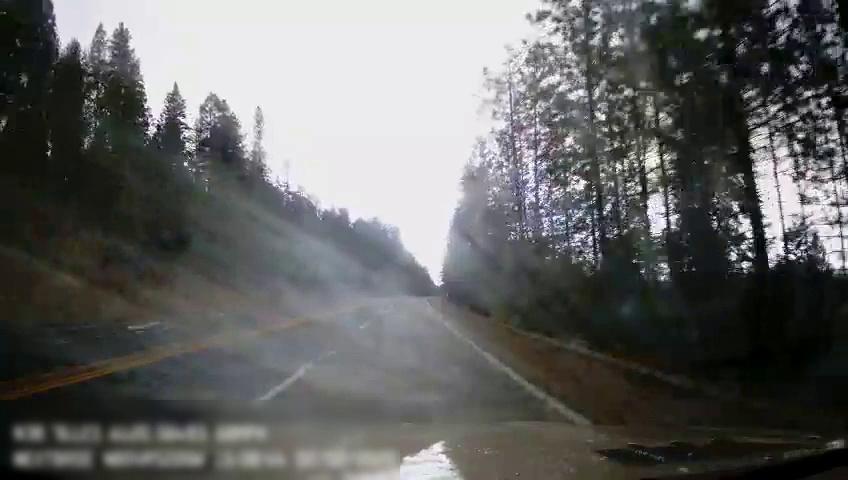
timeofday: Day
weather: Cloudy
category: Drivable Space
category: Lanes | Current Lane
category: Lanes | Current Lane
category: Lanes | Alternate Lane